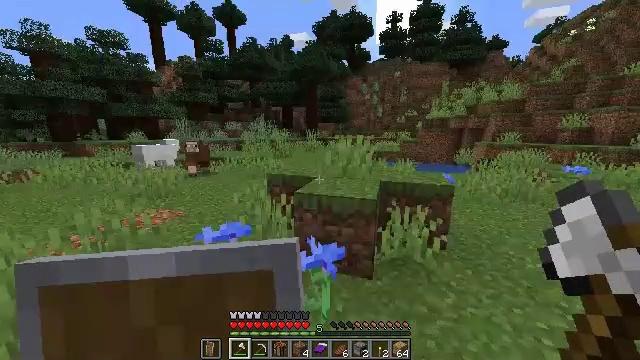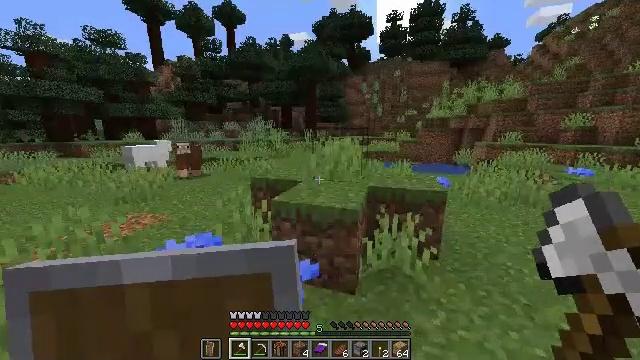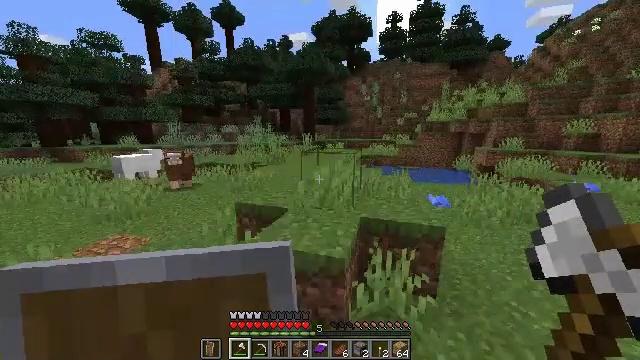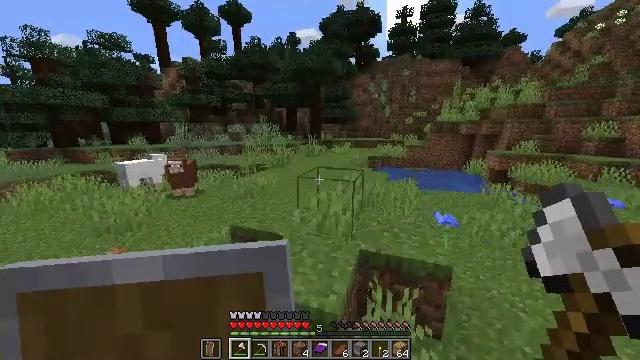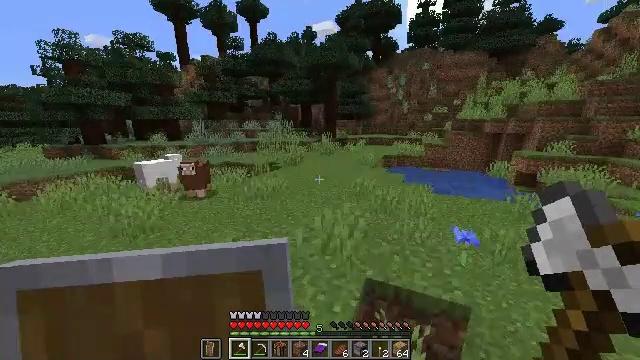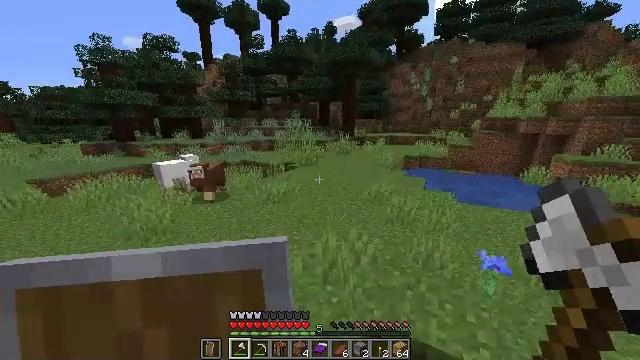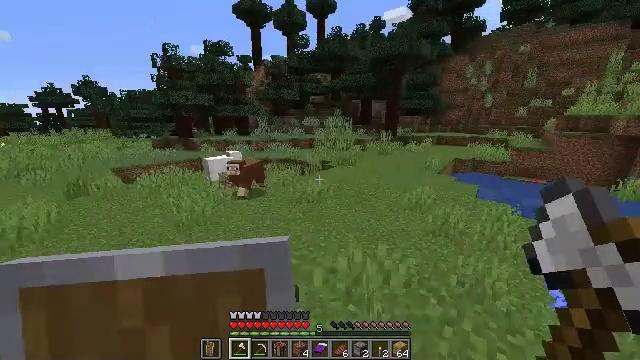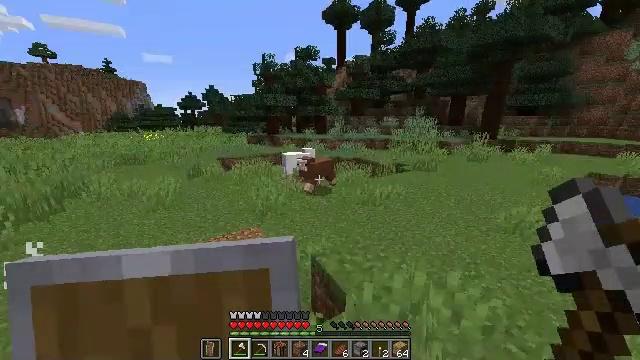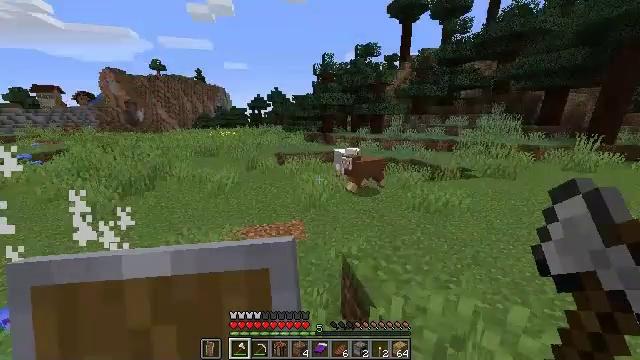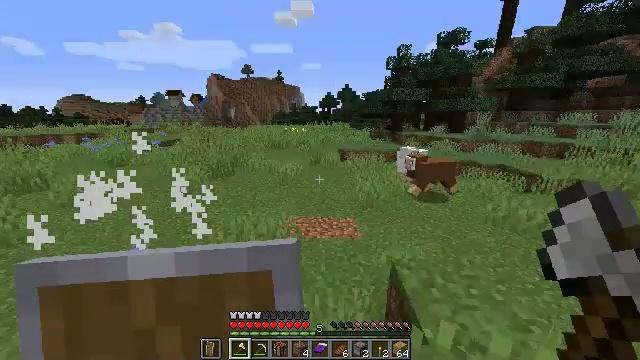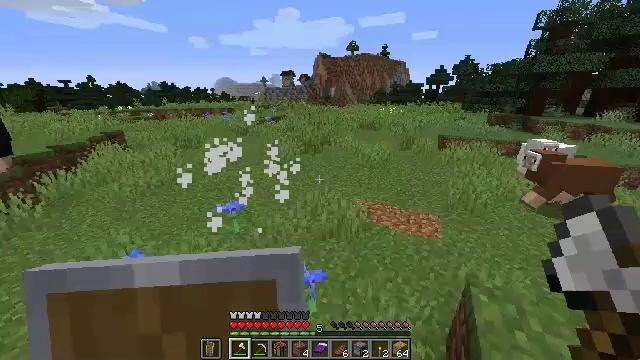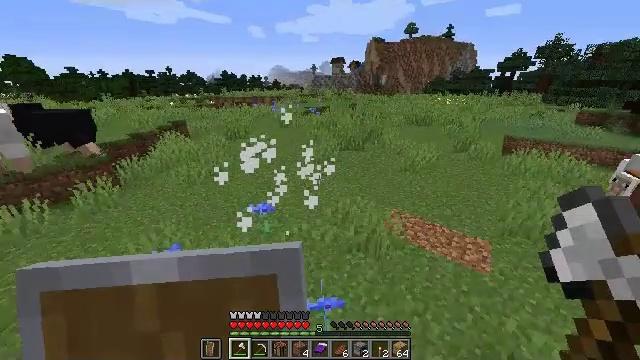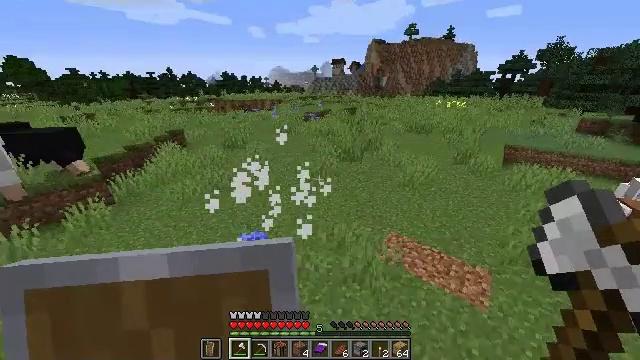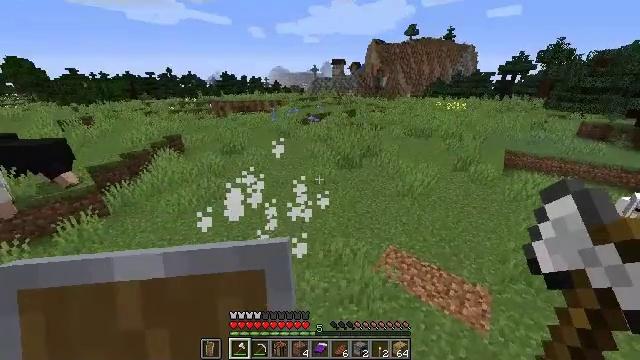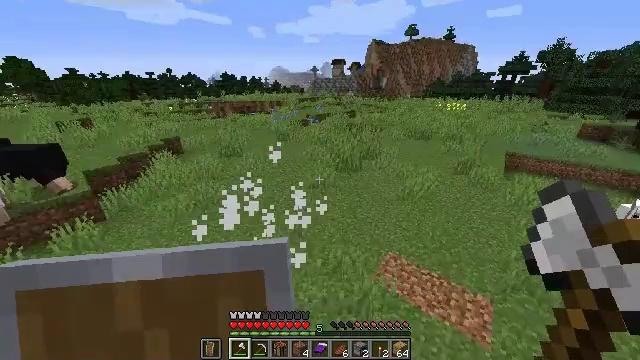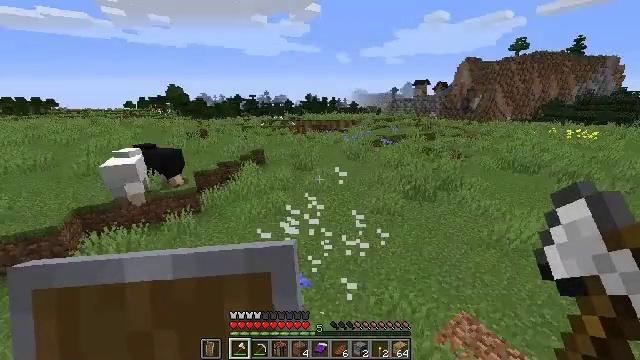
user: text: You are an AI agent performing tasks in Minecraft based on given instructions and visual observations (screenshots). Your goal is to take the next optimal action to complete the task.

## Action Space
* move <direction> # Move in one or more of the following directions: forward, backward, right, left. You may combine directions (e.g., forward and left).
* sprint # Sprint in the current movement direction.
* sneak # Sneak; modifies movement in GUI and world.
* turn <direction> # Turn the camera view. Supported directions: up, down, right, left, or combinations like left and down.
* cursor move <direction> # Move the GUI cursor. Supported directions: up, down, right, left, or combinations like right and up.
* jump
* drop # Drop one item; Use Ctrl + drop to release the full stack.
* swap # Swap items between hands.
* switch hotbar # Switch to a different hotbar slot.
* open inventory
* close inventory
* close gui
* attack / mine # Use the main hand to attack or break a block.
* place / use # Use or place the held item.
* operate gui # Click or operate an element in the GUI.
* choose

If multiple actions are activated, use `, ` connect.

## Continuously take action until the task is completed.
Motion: motion action
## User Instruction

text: Combat the cow.
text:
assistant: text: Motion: move forward, sprint, jump
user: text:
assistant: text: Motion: move forward, sprint, jump
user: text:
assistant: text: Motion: move forward, sprint, turn left, jump
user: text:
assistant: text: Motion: move forward, sprint, turn left and down, jump
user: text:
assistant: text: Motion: move forward, sprint, turn left, jump
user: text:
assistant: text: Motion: move forward, sprint, turn left, jump
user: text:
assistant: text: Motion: move forward, sprint, turn left, jump
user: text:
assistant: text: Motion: move forward, sprint, turn left, jump
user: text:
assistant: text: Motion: move forward, sprint, turn left, jump
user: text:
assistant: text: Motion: move forward, sprint, turn left and down, jump
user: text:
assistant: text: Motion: move forward, sprint, turn left and down, jump
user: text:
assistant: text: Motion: move forward, sprint, jump
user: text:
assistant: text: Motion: move forward, sprint, jump
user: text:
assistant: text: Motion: move forward, sprint, jump
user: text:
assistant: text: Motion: move forward, sprint, turn left and up, jump
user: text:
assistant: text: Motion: move forward, sprint, turn left, jump
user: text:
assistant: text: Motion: move forward, sprint, turn left and down, jump
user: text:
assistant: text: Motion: move forward, sprint, turn left, jump
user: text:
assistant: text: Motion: move forward, sprint, turn left, jump
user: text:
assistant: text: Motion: move forward, sprint, jump
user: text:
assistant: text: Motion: move forward, sprint, jump
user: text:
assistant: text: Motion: move forward, sprint, jump
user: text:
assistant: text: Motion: move forward, sprint, turn left and up, jump
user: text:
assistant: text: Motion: move forward, sprint, turn left and up, jump
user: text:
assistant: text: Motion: move forward, sprint, turn left, jump
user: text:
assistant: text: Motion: move forward, sprint, jump
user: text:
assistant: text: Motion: move forward, sprint, jump
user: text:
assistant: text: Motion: move forward, sprint, jump
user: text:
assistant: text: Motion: move forward, sprint
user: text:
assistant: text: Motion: move forward, sprint, turn left